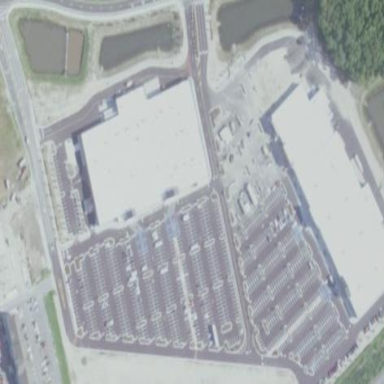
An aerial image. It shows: Retail area.